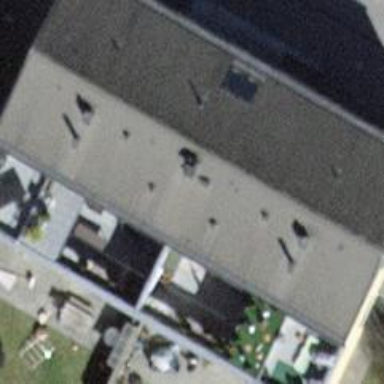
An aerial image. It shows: Terrace building.